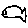
Label: fish